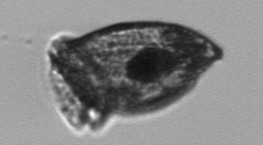
Label: Dinophysis_norvegica